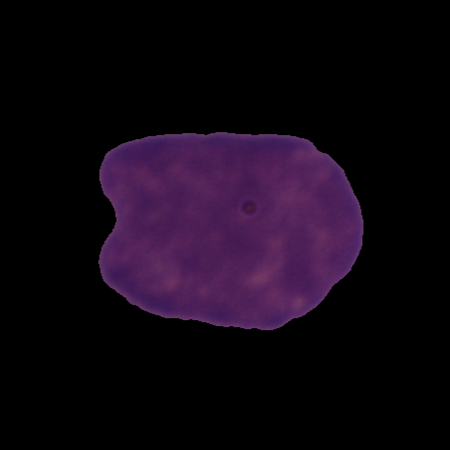
Label: cancer